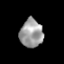
Tissue: lung
Cell type: T cells
Senescence score: 0.2187
Nuclear area (px): 631
Mean DAPI intensity: 157.556